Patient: sex M, age 47
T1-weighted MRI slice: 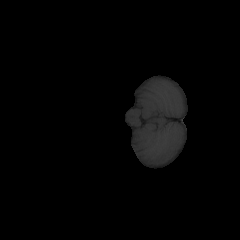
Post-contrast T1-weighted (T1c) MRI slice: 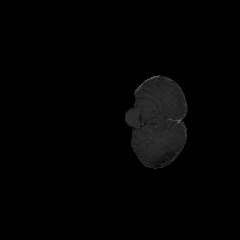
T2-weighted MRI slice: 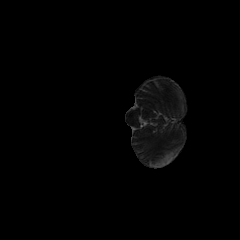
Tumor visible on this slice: no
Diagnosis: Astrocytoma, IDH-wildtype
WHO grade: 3